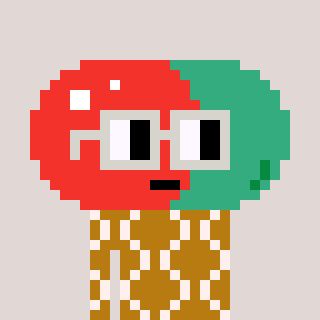
a pixel art character with square light gray glasses, a pill-shaped head and a gold-colored body on a warm background